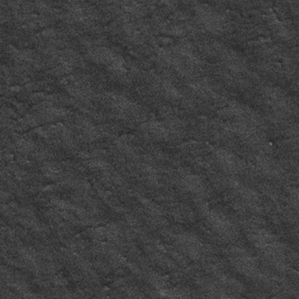
Label: frost